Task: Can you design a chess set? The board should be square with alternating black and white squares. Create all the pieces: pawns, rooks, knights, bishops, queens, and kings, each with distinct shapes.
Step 2561:
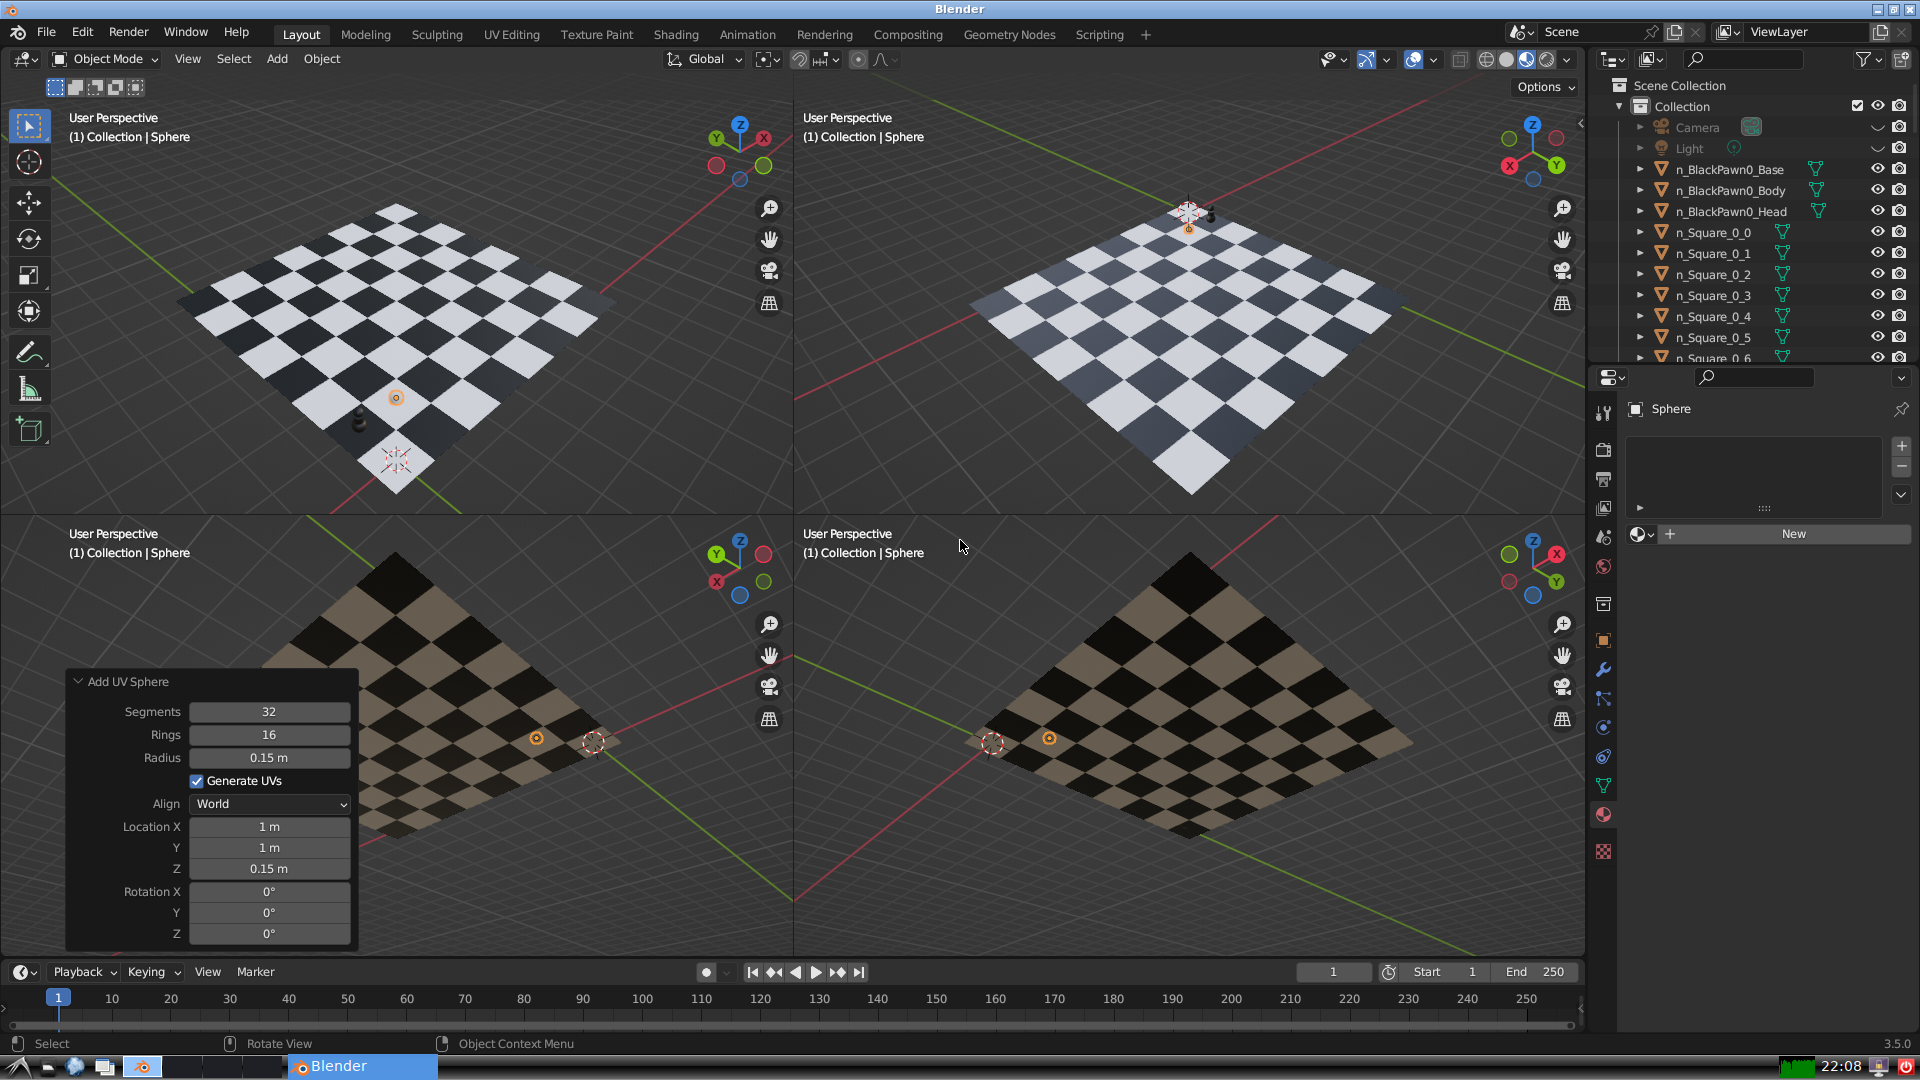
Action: {"mouse_move": [1608, 631]}